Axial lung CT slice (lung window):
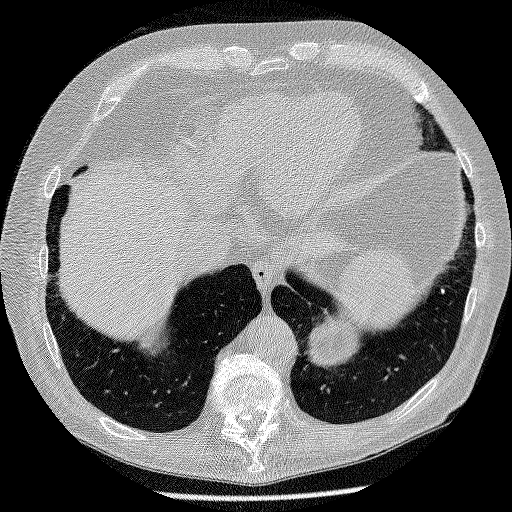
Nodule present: no